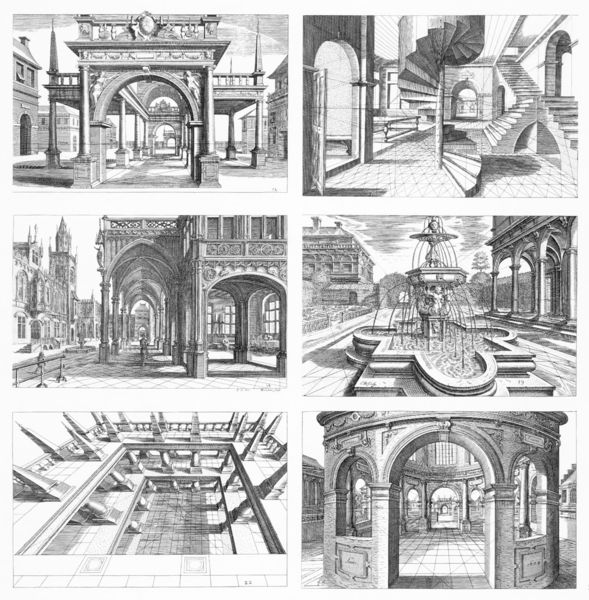
Titel: Perspective
Künstler: Hendrick Hondius
Institution: Lemgo, Weserrenaissance-Museum Schloß Brake
Schlagwörter: wasser, weiß, stadt, grau, schwarz, skizze, säulen, architektur, boden, brunnen, turm, garten, bilder, bogen, rundbogen, treppe, treppen, tor, halle, bögen, eingang, zentralperspektive, druck, schnitt, fliesen, portal, platten, sechs, skizzen, szenen, perspektiven